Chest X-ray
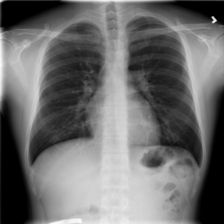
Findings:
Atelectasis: negative
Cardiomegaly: negative
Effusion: negative
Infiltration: negative
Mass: negative
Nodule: negative
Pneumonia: negative
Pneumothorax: negative
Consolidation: negative
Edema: negative
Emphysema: negative
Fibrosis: negative
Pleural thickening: negative
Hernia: negative